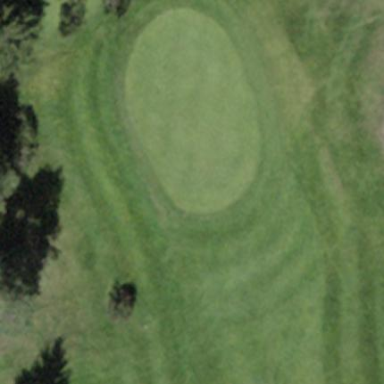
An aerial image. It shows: Green golf area with grass land use.